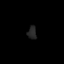
Tissue: prostate
Cell type: Endothelial cells
Senescence score: 0.759
Nuclear area (px): 115
Mean DAPI intensity: 36.435